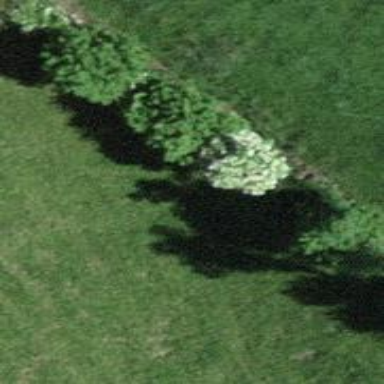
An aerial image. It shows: Hedge barrier.